Question: I use setup.py :
'''
from distutils.core import setup
import py2exe
setup(
windows=[{"script":"flask_gevent.py"}],
options={
"py2exe":{
"includes": []
},
}
)
Traceback (most recent call last):
File "flask_gevent.py", line 77, in <module>
File "gevent\pywsgi.pyc", line 605, in __init__
File "gevent\server.pyc", line 48, in __init__
File "geventaseserver.pyc", line 55, in __init__
File "gevent\event.pyc", line 27, in __init__
File "gevent\hub.pyc", line 169, in get_hub
File "gevent\hub.pyc", line 268, in __init__
File "gevent\hub.pyc", line 198, in _import
File "gevent\hub.pyc", line 210, in _import
File "gevent\core.pyc", line 12, in <module>
File "gevent\core.pyc", line 5, in __load
AttributeError: 'module' object has no attribute 'path'
'''
can anyone please help me with this problem?
in the dist directory,
i can see some packages relavent to gevent already be included in :

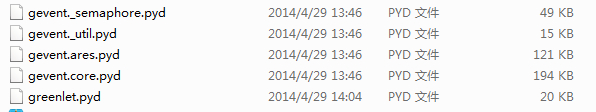
Answer: This problem has been solved, just add "bundle_files": 1 to "options", it will work fine!